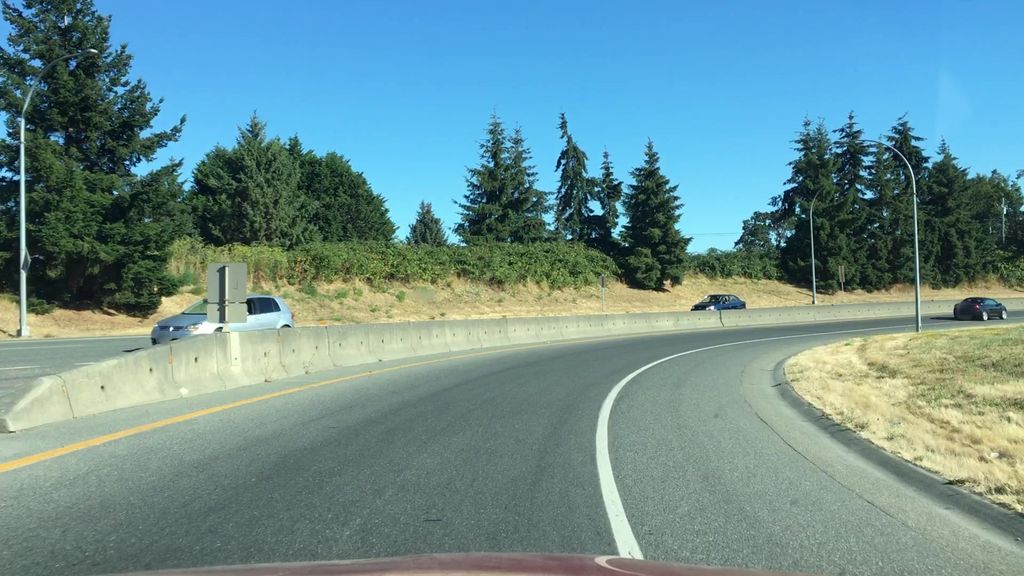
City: victoria